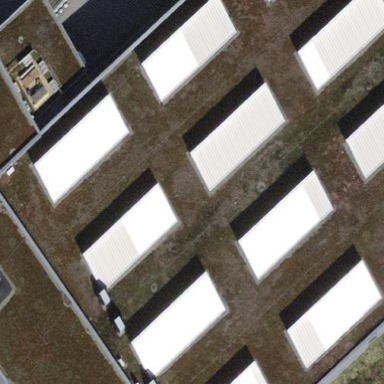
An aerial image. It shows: Industrial building.